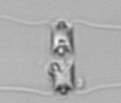
Label: Chaetoceros_didymus